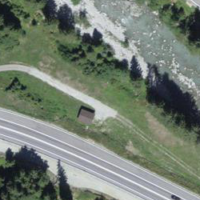
EUNIS habitat code: 23
Species observed at this site:
Volucella pellucens
Erebia euryale
Campanula trachelium
Gaurotes virginea